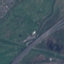
Land use / land cover: Highway